Field crop: maize
Growth stage: 2
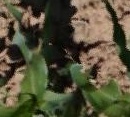
Species: maize